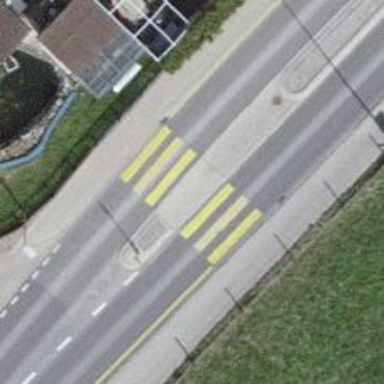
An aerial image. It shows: Footway with zebra crossing.